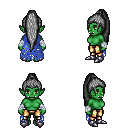
a pixel art fantasy rpg character, female body template, orc, green skin, blue tattered cape, gold greaves, gray extra-long topknot hairstyle, white cloth bandages, metal boots, four views (front, back, left, right), 2x2 character sprite sheet, small pixel art, hard edges, no anti-aliasing